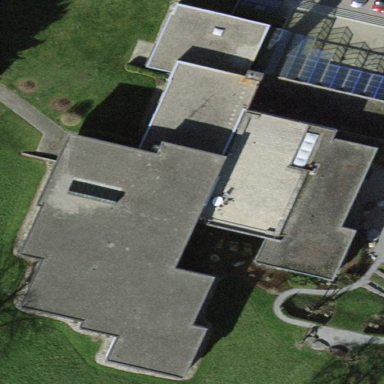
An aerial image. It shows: School building.